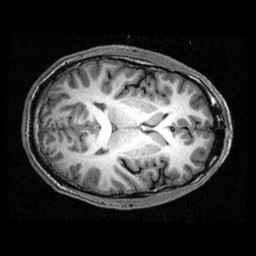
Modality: T1w
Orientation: axial
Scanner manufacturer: ge
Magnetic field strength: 3 T
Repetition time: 0.00904 s
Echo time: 0.00184 s